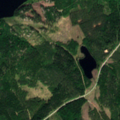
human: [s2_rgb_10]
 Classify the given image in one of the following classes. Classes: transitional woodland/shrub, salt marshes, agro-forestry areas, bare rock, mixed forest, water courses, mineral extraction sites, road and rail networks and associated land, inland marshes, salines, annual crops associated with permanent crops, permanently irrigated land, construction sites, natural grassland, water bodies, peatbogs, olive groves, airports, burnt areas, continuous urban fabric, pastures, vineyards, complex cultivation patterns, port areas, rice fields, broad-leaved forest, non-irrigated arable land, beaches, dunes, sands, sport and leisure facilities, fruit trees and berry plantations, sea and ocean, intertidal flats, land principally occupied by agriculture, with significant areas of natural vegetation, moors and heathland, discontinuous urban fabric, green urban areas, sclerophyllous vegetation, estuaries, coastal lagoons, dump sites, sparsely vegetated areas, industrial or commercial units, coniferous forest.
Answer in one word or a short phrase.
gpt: coniferous forest, mixed forest, water bodies